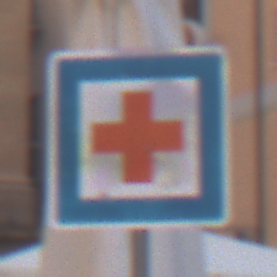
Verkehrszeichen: ErsteHilfe
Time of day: MorningAfternoon
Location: Outdoor (Urban)
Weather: PartlyCloudy
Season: NotSpecified
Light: Natural